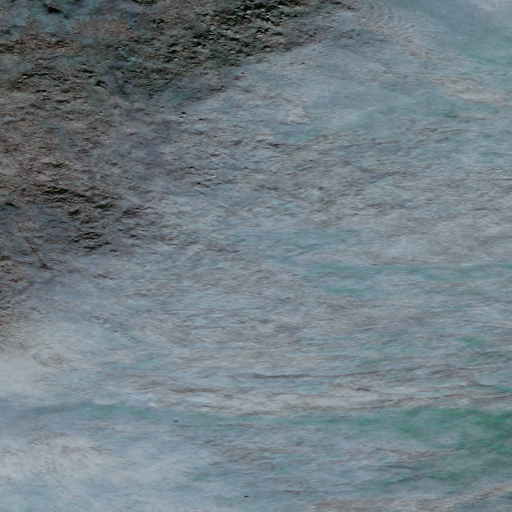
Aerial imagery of mountain in Alaska named Southwest Twin containing only unknown